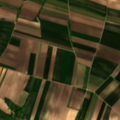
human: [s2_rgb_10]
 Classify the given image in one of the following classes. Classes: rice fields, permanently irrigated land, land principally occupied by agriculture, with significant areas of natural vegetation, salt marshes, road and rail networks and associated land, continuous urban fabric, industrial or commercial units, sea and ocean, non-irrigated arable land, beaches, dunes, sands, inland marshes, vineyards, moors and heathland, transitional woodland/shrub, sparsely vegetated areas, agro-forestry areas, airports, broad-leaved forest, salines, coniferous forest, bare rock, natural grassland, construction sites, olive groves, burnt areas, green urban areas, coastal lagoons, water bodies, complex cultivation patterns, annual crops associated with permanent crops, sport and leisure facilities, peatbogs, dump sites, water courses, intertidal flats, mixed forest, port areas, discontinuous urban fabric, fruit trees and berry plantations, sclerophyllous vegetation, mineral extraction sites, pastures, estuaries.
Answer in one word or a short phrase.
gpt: discontinuous urban fabric, non-irrigated arable land, complex cultivation patterns